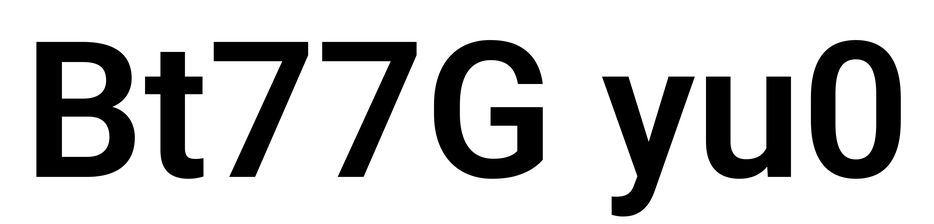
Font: Roboto_SemiBold